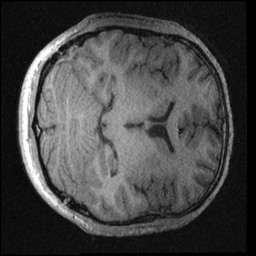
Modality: T1w
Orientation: axial
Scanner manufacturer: ge
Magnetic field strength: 3 T
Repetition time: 0.007008 s
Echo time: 0.002612 s